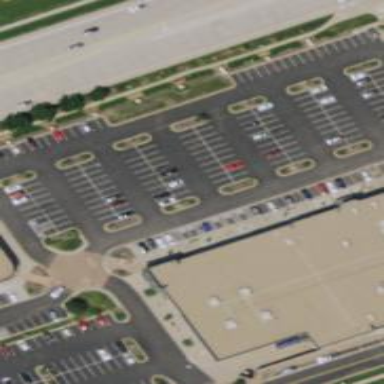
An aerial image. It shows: Parking space is available.